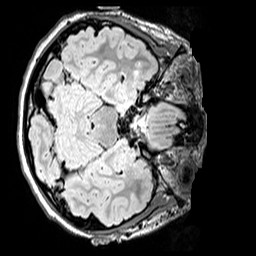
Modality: FLAIR
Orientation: axial
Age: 12
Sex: female
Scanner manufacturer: siemens
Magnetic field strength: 3 T
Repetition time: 5 s
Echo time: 0.388 s